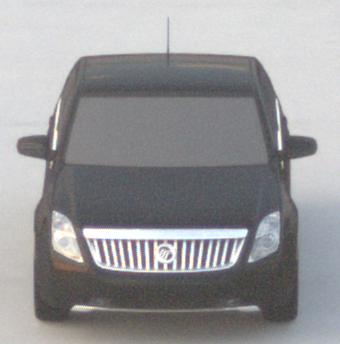
Make: Mercury
Model: Milan
Detailed model: -
Model produced from: 2009
Model produced until: 2010
Doors: 4
Color: black
Road condition: dry road
Daytime: sunrise or sunset
Contrast: low contrast